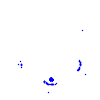
Particle: pion